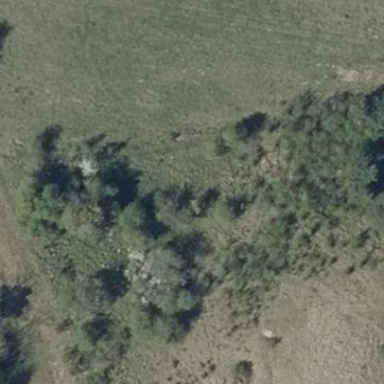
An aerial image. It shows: Patch of scrub vegetation.